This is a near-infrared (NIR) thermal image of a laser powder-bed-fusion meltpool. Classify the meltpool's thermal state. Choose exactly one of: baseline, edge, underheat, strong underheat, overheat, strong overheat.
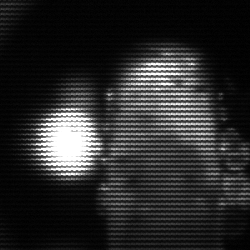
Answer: strong underheat